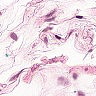
Metastatic tissue present: no